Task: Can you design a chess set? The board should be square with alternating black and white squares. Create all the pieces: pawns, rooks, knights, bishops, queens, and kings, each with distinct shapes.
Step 1606:
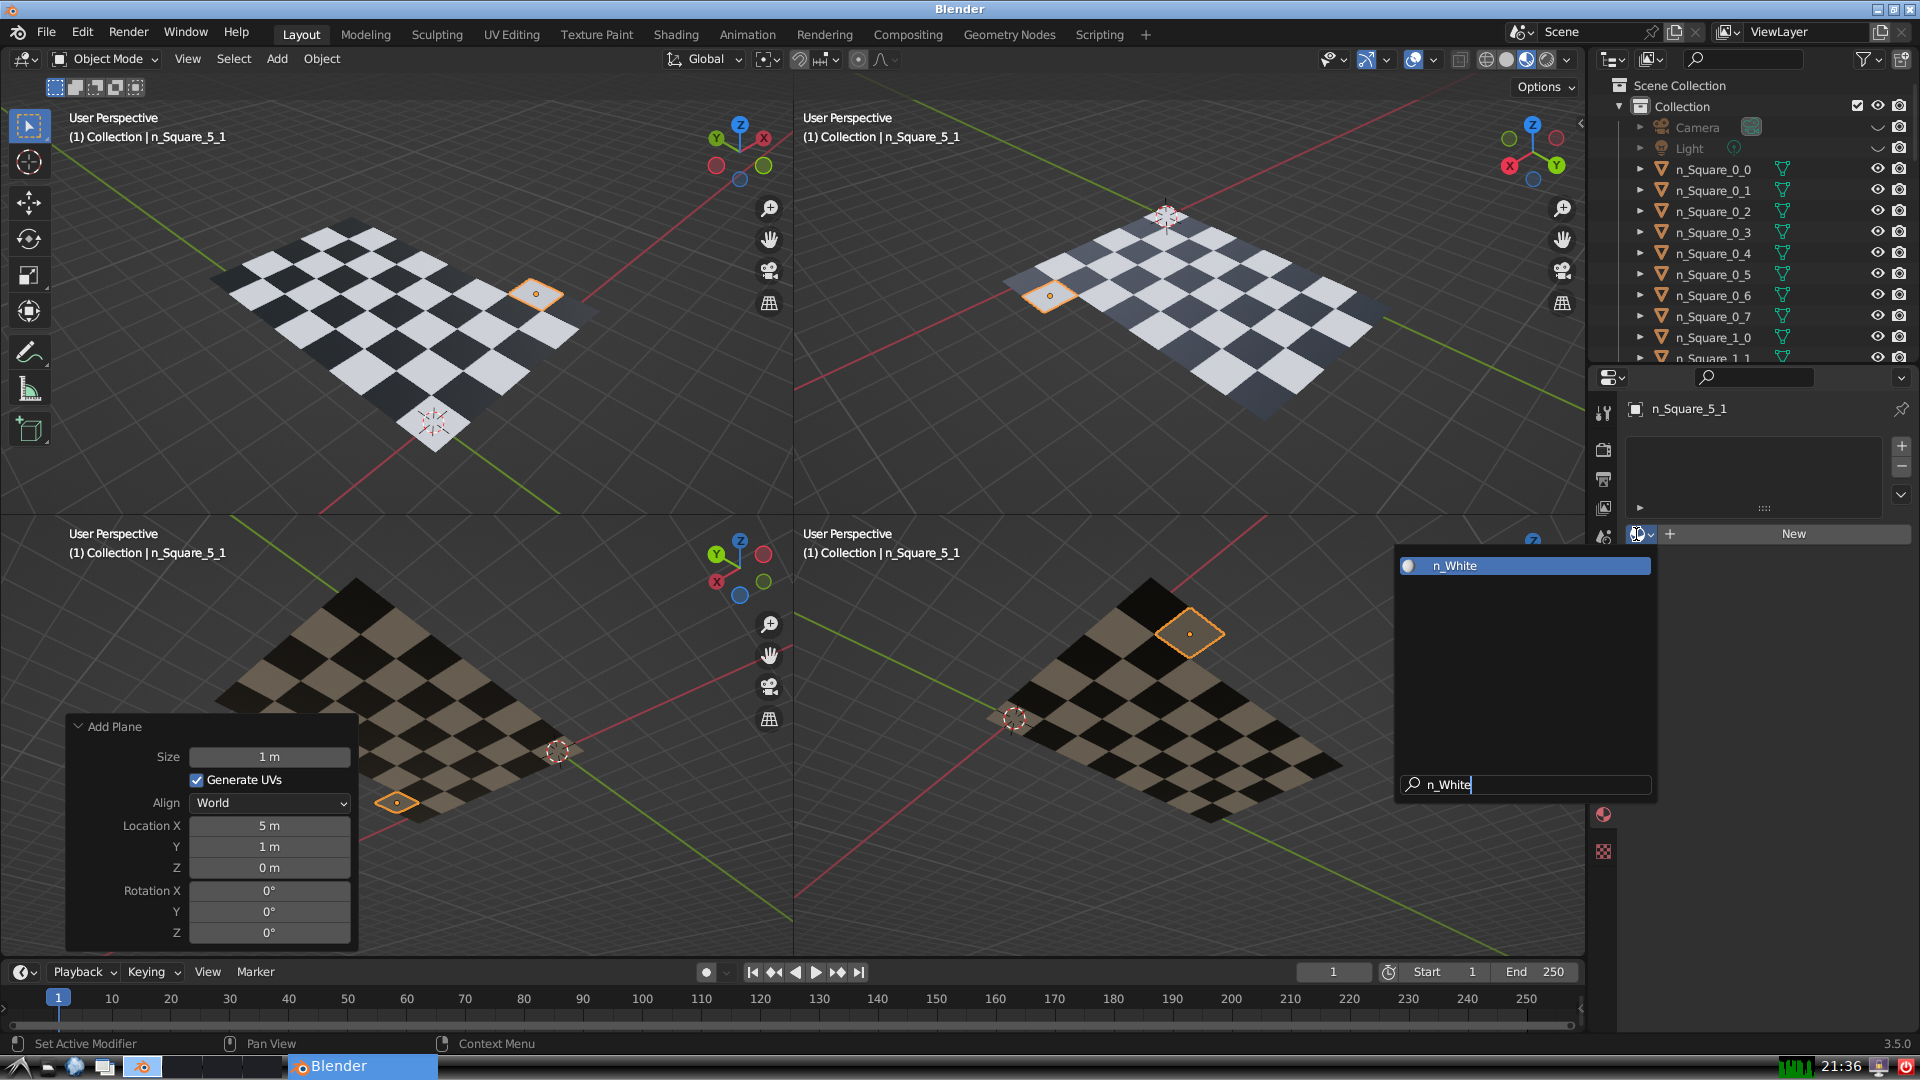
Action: {"key_press": ['Return']}